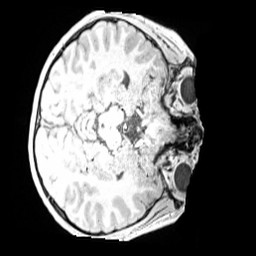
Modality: MP2RAGE
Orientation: axial
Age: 11
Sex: male
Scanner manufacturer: siemens
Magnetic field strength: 3 T
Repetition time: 4 s
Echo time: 0.00299 s